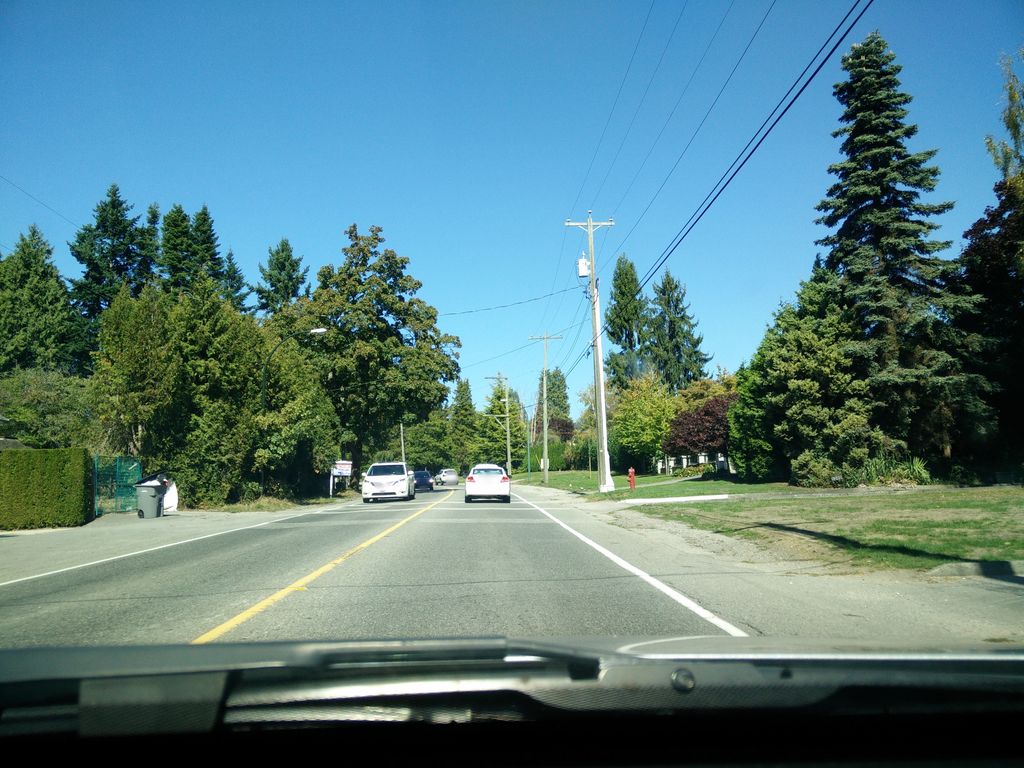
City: vancouver